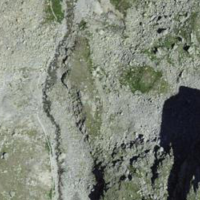
EUNIS habitat code: 31
Species observed at this site:
Geum reptans